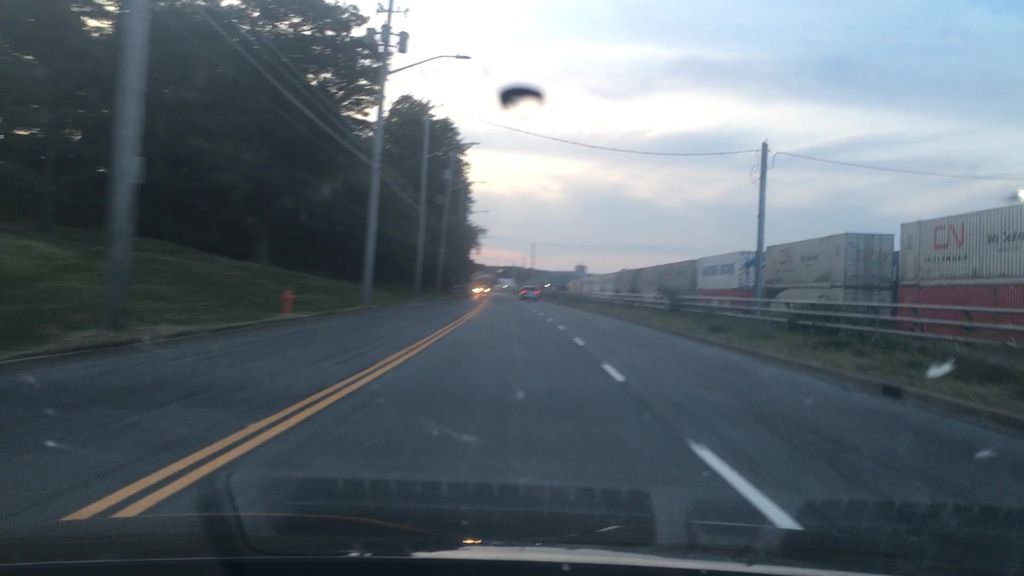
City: halifax